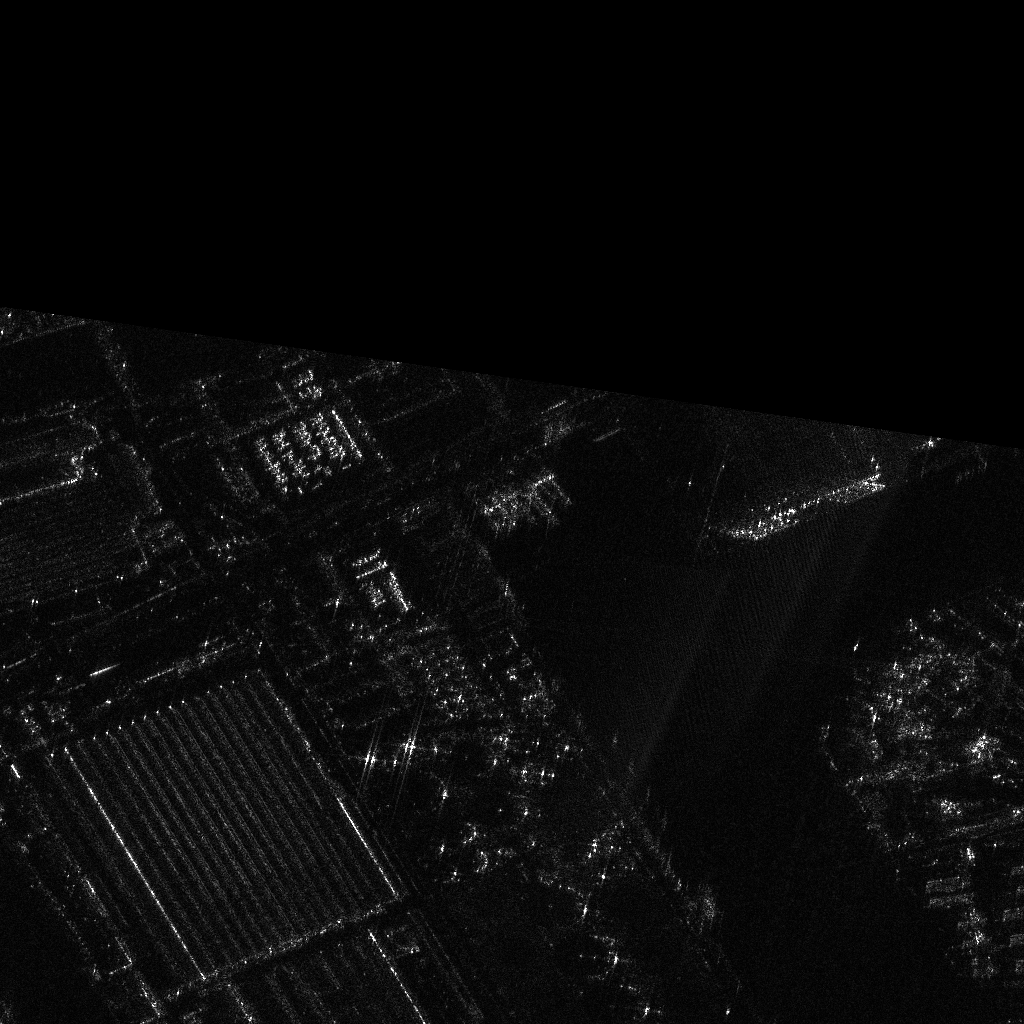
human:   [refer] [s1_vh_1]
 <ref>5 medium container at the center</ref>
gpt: <box>[[52, 47, 56, 48, 52], [50, 48, 54, 49, 52], [48, 48, 52, 49, 51], [47, 49, 51, 50, 52], [46, 49, 49, 51, 52]]</box>